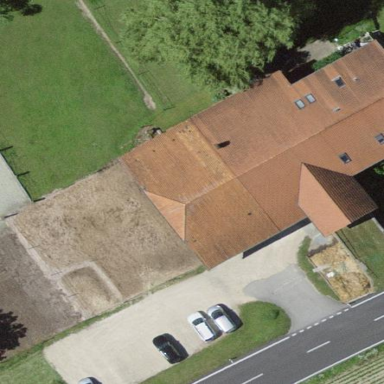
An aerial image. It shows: Farm building.